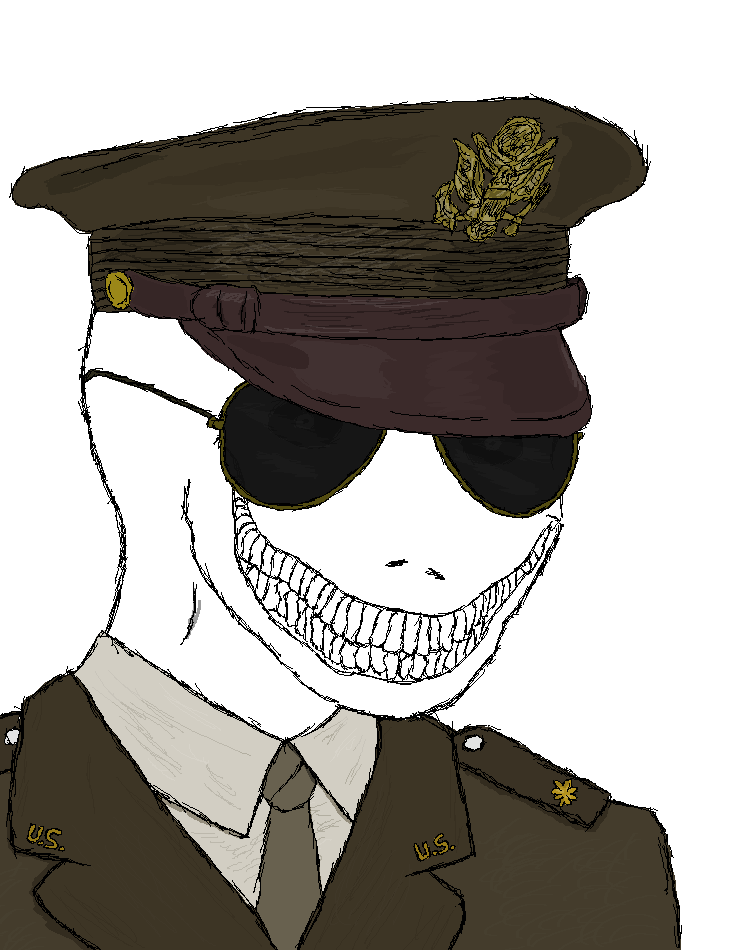
Label: 5_Oomer